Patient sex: F
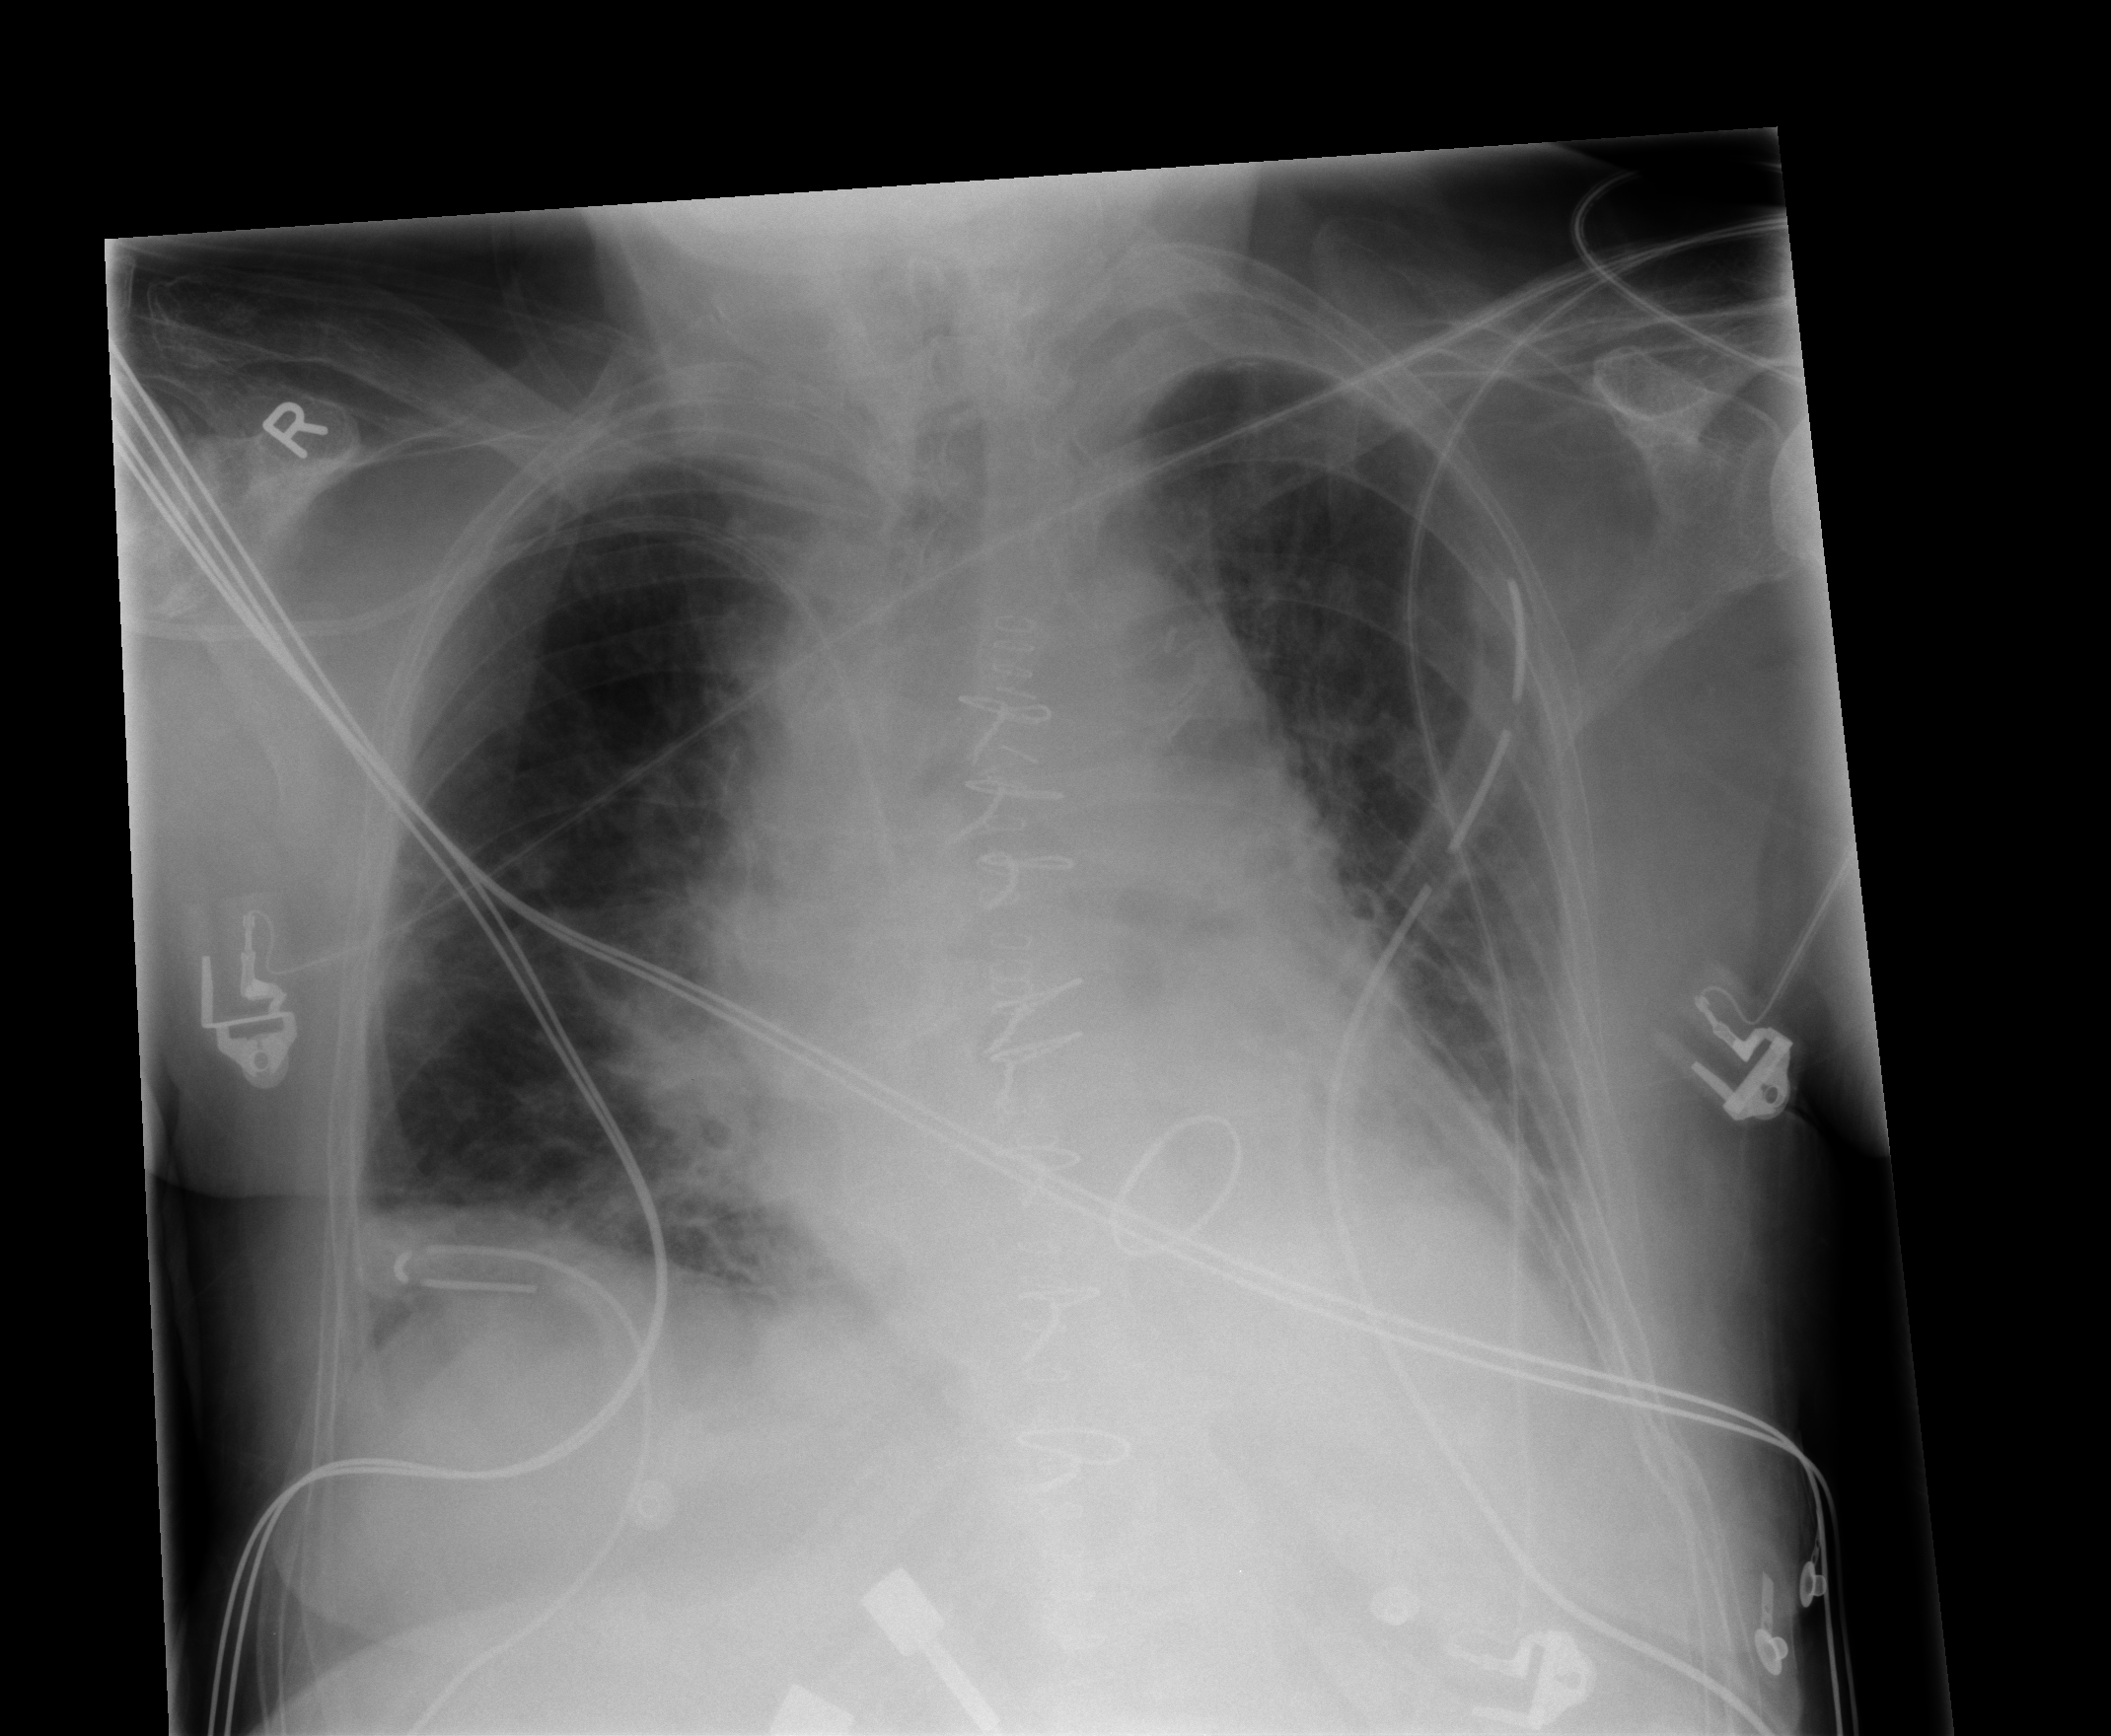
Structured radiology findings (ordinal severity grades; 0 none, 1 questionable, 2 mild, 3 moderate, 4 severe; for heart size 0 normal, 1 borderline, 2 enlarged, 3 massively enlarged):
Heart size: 0
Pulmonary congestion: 2
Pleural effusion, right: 2
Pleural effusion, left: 1
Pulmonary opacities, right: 0
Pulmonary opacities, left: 0
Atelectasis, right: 2
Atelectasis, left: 2